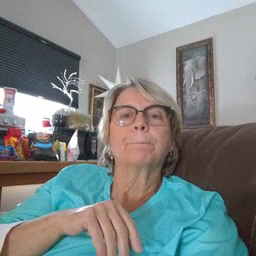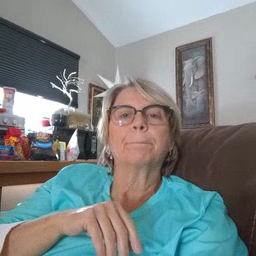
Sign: home